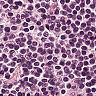
Metastatic tissue present: no